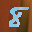
Label: 8